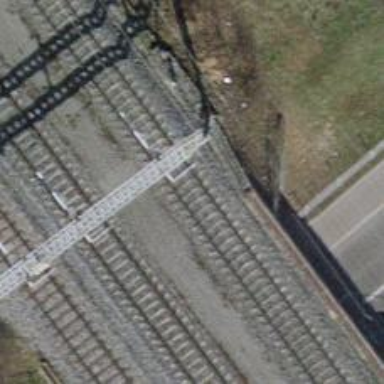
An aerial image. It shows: Railway bridge with electrified contact lines.